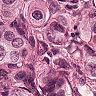
Metastatic tissue present: yes